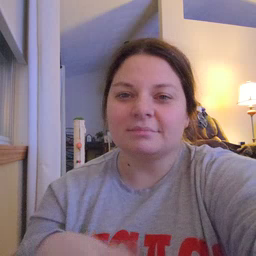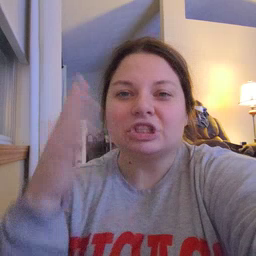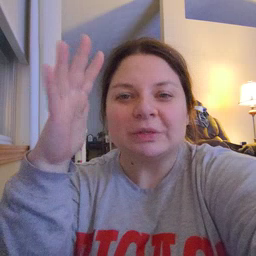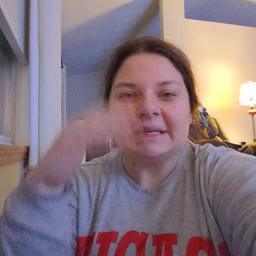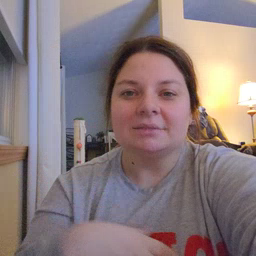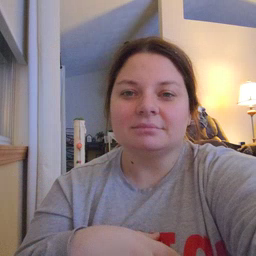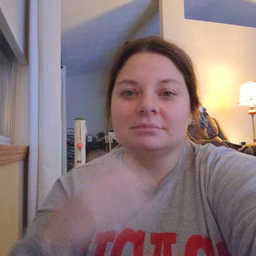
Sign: tree